Question: I am having trouble ajaxifying our new Seaside-App. The objective of the App is to show contract-data in a cascading view (in concept like a tree but visually just components inside components): on the top level the names of contracts, a click on them reveals the so-called "sets" these contracts contain, a click on those reveals the so-called "parts" they contain and so on.

In the draft-version we made we just load all the information onto the client and then use:
'''
renderContentOn: html
....
html div
onClick: (html scriptaculous effect id: tmpid; toggleAppear);
onClick: (html scriptaculous request callback: [visible:=self visible not]);
with: ...
'''
to successfully blend-in and blend-out the sub-components of the various levels.
Loading all the information onto the client was for the draft-version only; for the next version we want to dynamically load only those branches the user wants to expand. We know how to do this according to the Seaside-Book, and doing the following we get the client to update correctly:
'''
onClick: (html jQuery ajax script: [:s|
s << (s jQuery: tmpid) append: ...
'''
However: we are having trouble keeping the client-state and server-state correct: We want to keep state of parts of the tree (not-loaded/expanded/collapsed for every node in the tree) even when the user uses the html-form-inputs (see graphic) to change contents of the tree. We also want to keep the state if the connection is briefly not available (otherwise the whole state and field-editing of the user is lost and a 404 is shown, back-button will result in inconsistent session, worst case scenario). The situation is further complicated because we want to allow this behavior for multiple users; of course with the semantic that every user has different tree-state (not-loaded/expanded/collapsed for every node in the tree) but consistent entries in the data-fields.
Do you have a template or minimal example with which one can have this kind of updating of the server-session?
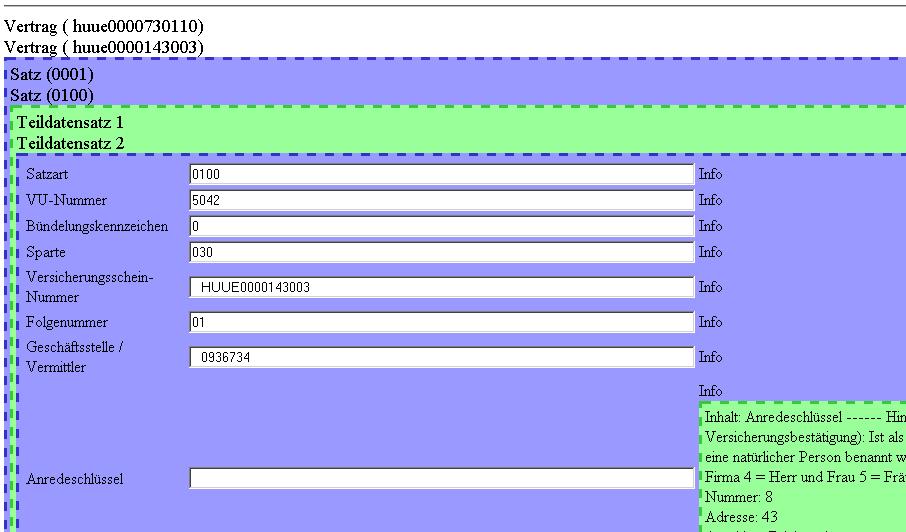
Answer: Did you read the blog post about <URL>. Since this uses the normal Seaside callback mechanism state is automatically kept in sync.
If you want to see a complex example of how server state and the client DOM can be managed have a look at the tree report widget that comes with the package 'Scriptaculous-Components' and is implemented in the class 'SUTreeReport'.
Alternatively you might want to look at <URL>. Reef provides an abstraction over the low-level AJAX protocol and automates the updating of components in Seaside.